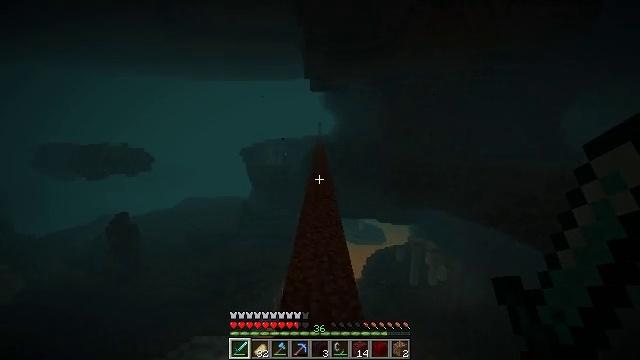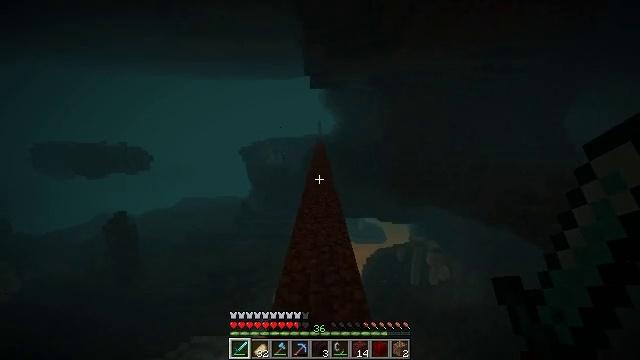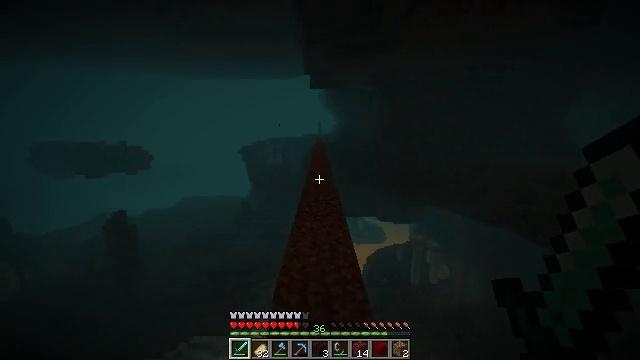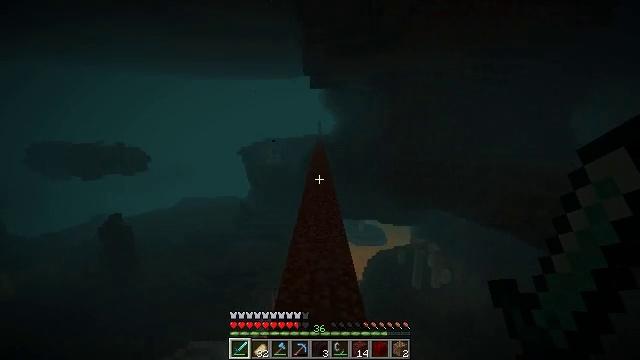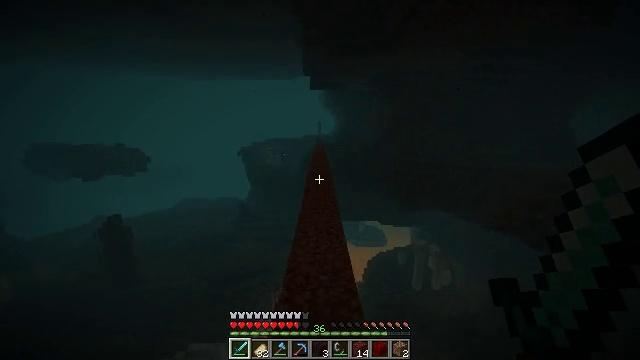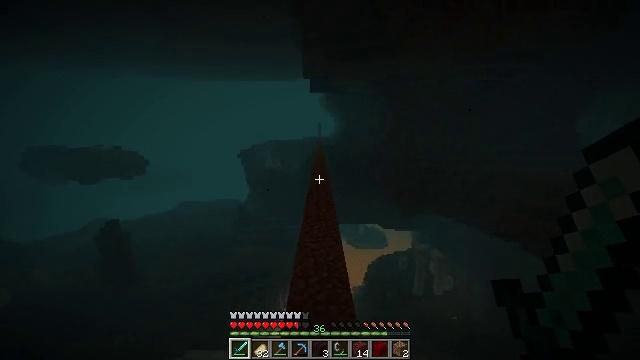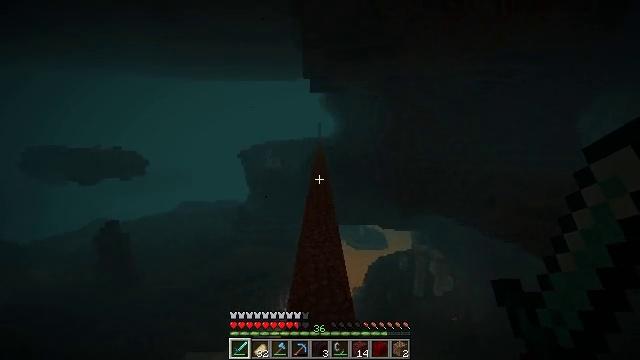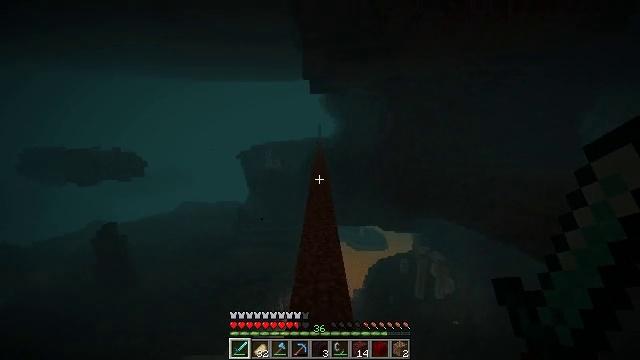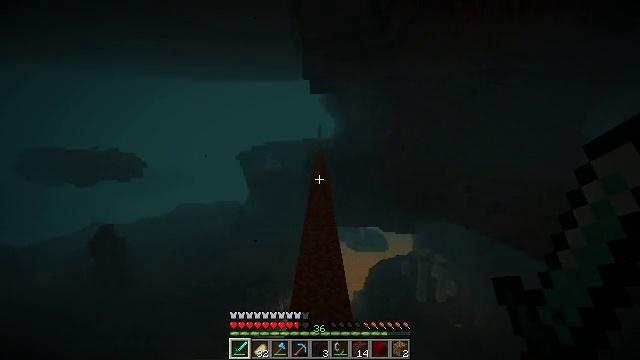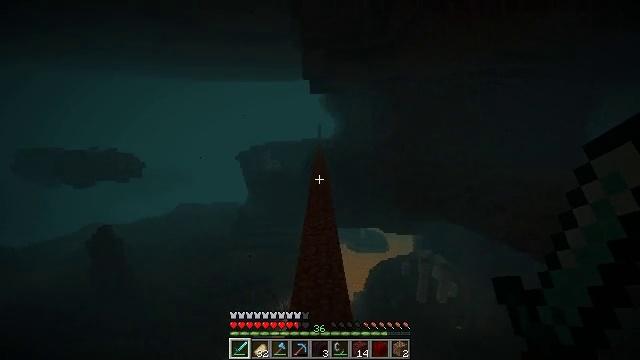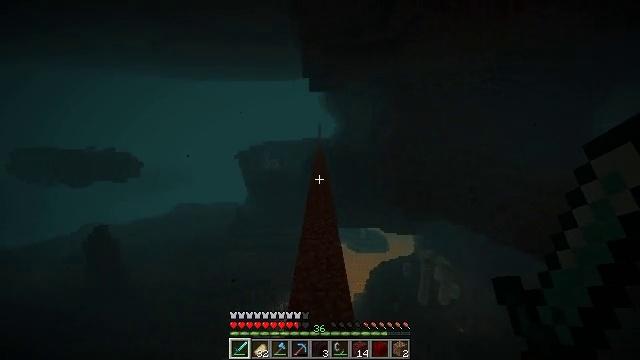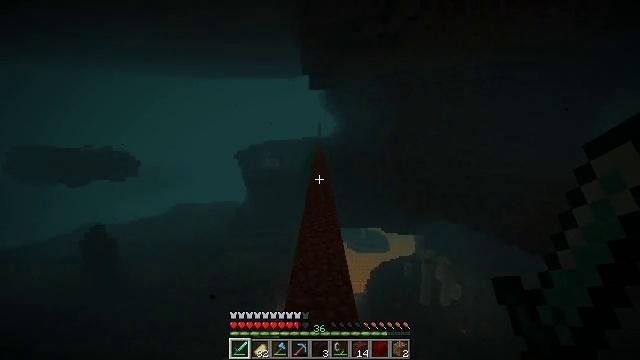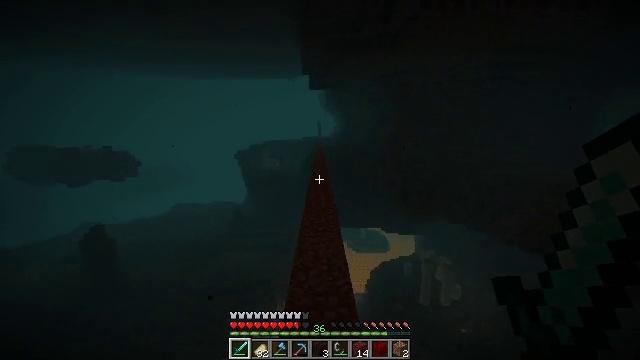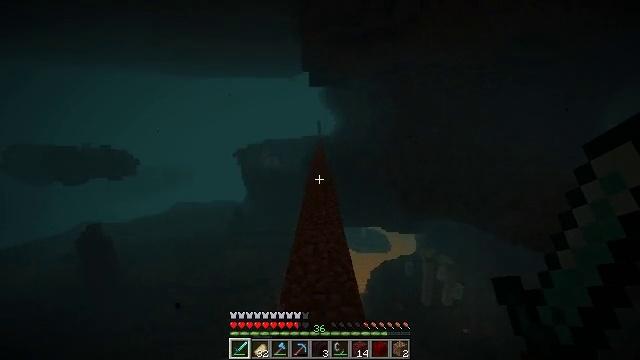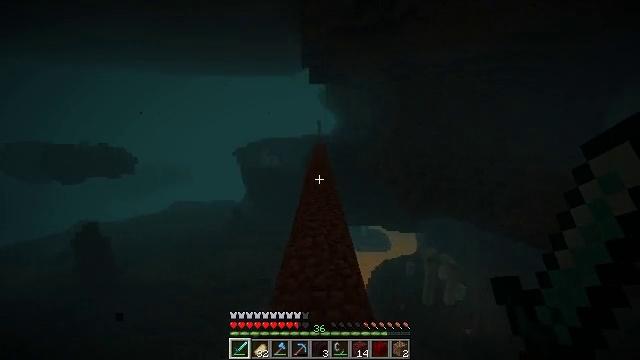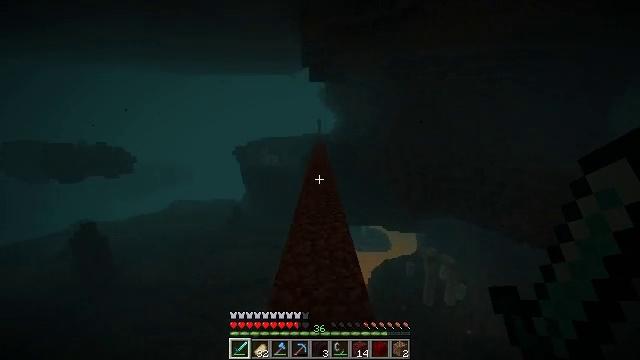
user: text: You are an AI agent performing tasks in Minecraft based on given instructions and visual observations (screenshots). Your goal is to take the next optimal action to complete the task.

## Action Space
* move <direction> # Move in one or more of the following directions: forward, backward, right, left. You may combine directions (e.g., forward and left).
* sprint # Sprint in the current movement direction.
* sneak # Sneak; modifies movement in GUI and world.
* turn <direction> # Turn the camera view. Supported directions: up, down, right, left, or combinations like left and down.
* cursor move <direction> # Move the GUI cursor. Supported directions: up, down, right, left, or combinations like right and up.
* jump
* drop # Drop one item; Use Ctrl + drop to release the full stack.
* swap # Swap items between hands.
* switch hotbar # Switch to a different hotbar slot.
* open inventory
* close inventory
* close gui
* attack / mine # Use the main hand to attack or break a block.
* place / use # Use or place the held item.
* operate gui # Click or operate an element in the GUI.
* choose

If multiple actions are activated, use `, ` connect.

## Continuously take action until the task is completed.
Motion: motion action
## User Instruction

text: Combine blaze rod and cobblestones to craft a brewing stand.
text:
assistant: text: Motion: move forward, jump
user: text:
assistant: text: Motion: move forward, sprint, jump
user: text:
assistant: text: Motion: move forward, sprint, jump
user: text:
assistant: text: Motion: move forward, sprint, jump
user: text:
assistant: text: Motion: move forward, sprint, jump
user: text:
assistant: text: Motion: move forward, jump
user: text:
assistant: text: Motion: move forward, jump
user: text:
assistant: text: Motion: move forward, jump
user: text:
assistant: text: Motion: move forward, jump
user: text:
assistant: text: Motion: move forward, jump
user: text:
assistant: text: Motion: move forward, jump
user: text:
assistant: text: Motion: move forward, jump
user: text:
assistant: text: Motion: move forward, jump
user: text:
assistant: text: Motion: move forward, sprint, jump
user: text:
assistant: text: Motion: move forward, sprint, jump
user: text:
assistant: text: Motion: move forward, sprint, jump
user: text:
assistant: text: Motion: move forward, sprint, jump
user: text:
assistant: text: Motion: move forward, jump
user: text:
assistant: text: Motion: move forward, jump
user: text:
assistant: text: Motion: move forward, jump
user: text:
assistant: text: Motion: move forward, jump
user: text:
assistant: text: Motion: move forward, jump
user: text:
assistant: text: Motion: move forward, jump
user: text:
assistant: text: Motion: move forward, jump
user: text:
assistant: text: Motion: move forward, jump
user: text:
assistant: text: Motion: move forward, sprint, jump
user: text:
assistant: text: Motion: move forward, sprint, jump
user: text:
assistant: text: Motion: move forward, sprint, jump
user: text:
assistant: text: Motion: move forward, jump
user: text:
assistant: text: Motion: move forward, jump